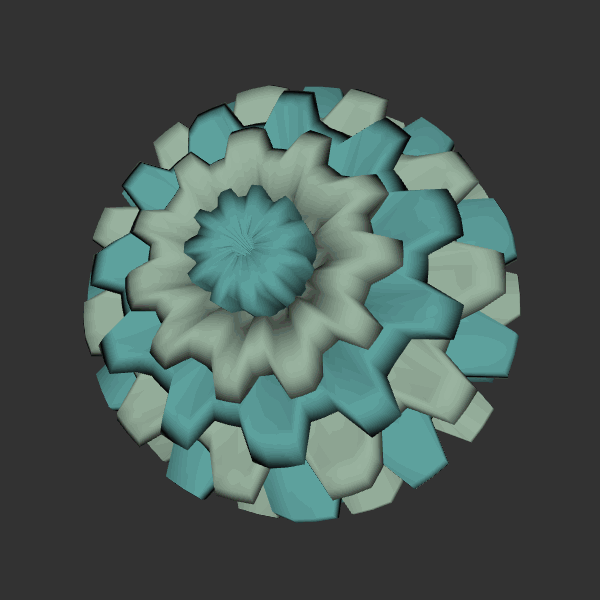
Background: dark